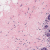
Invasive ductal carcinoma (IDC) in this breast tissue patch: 0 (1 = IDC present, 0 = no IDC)